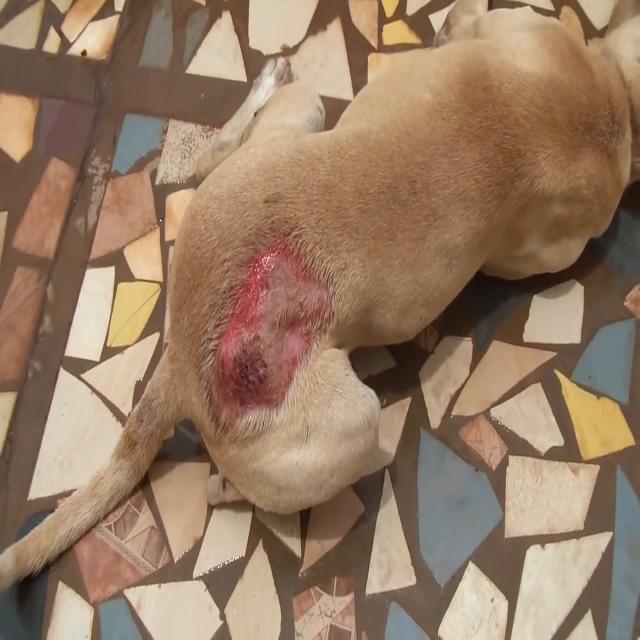
Canine dermatitis — inflammation of the skin presenting with erythema, pruritus, papules, and excoriation. May be allergic, contact, or atopic in origin.